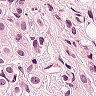
Metastatic tissue present: yes